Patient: sex F, age 41
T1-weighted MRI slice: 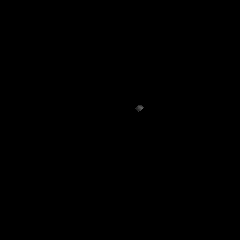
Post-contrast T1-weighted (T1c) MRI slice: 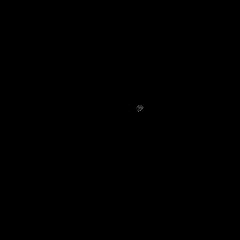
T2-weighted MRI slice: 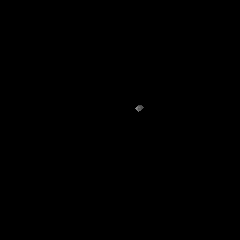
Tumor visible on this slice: no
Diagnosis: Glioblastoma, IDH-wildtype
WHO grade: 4